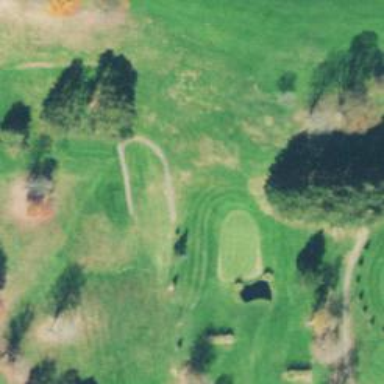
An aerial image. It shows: Path for both road and golf.